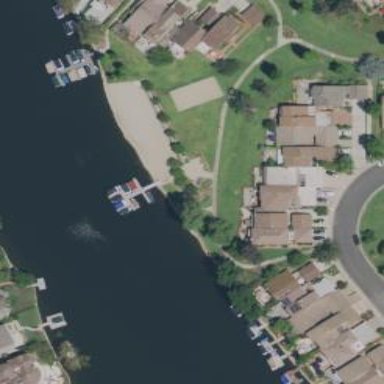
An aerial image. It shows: Footway leading to slipway on leisure land.